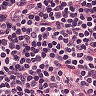
Metastatic tissue present: no